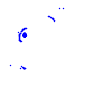
Particle: electron